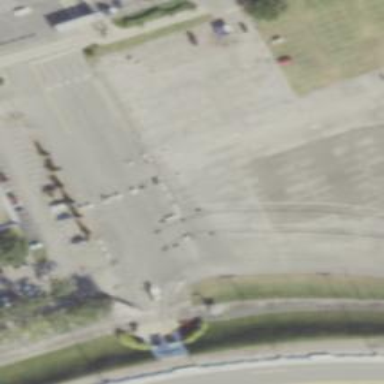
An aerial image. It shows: Parking area.